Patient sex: M
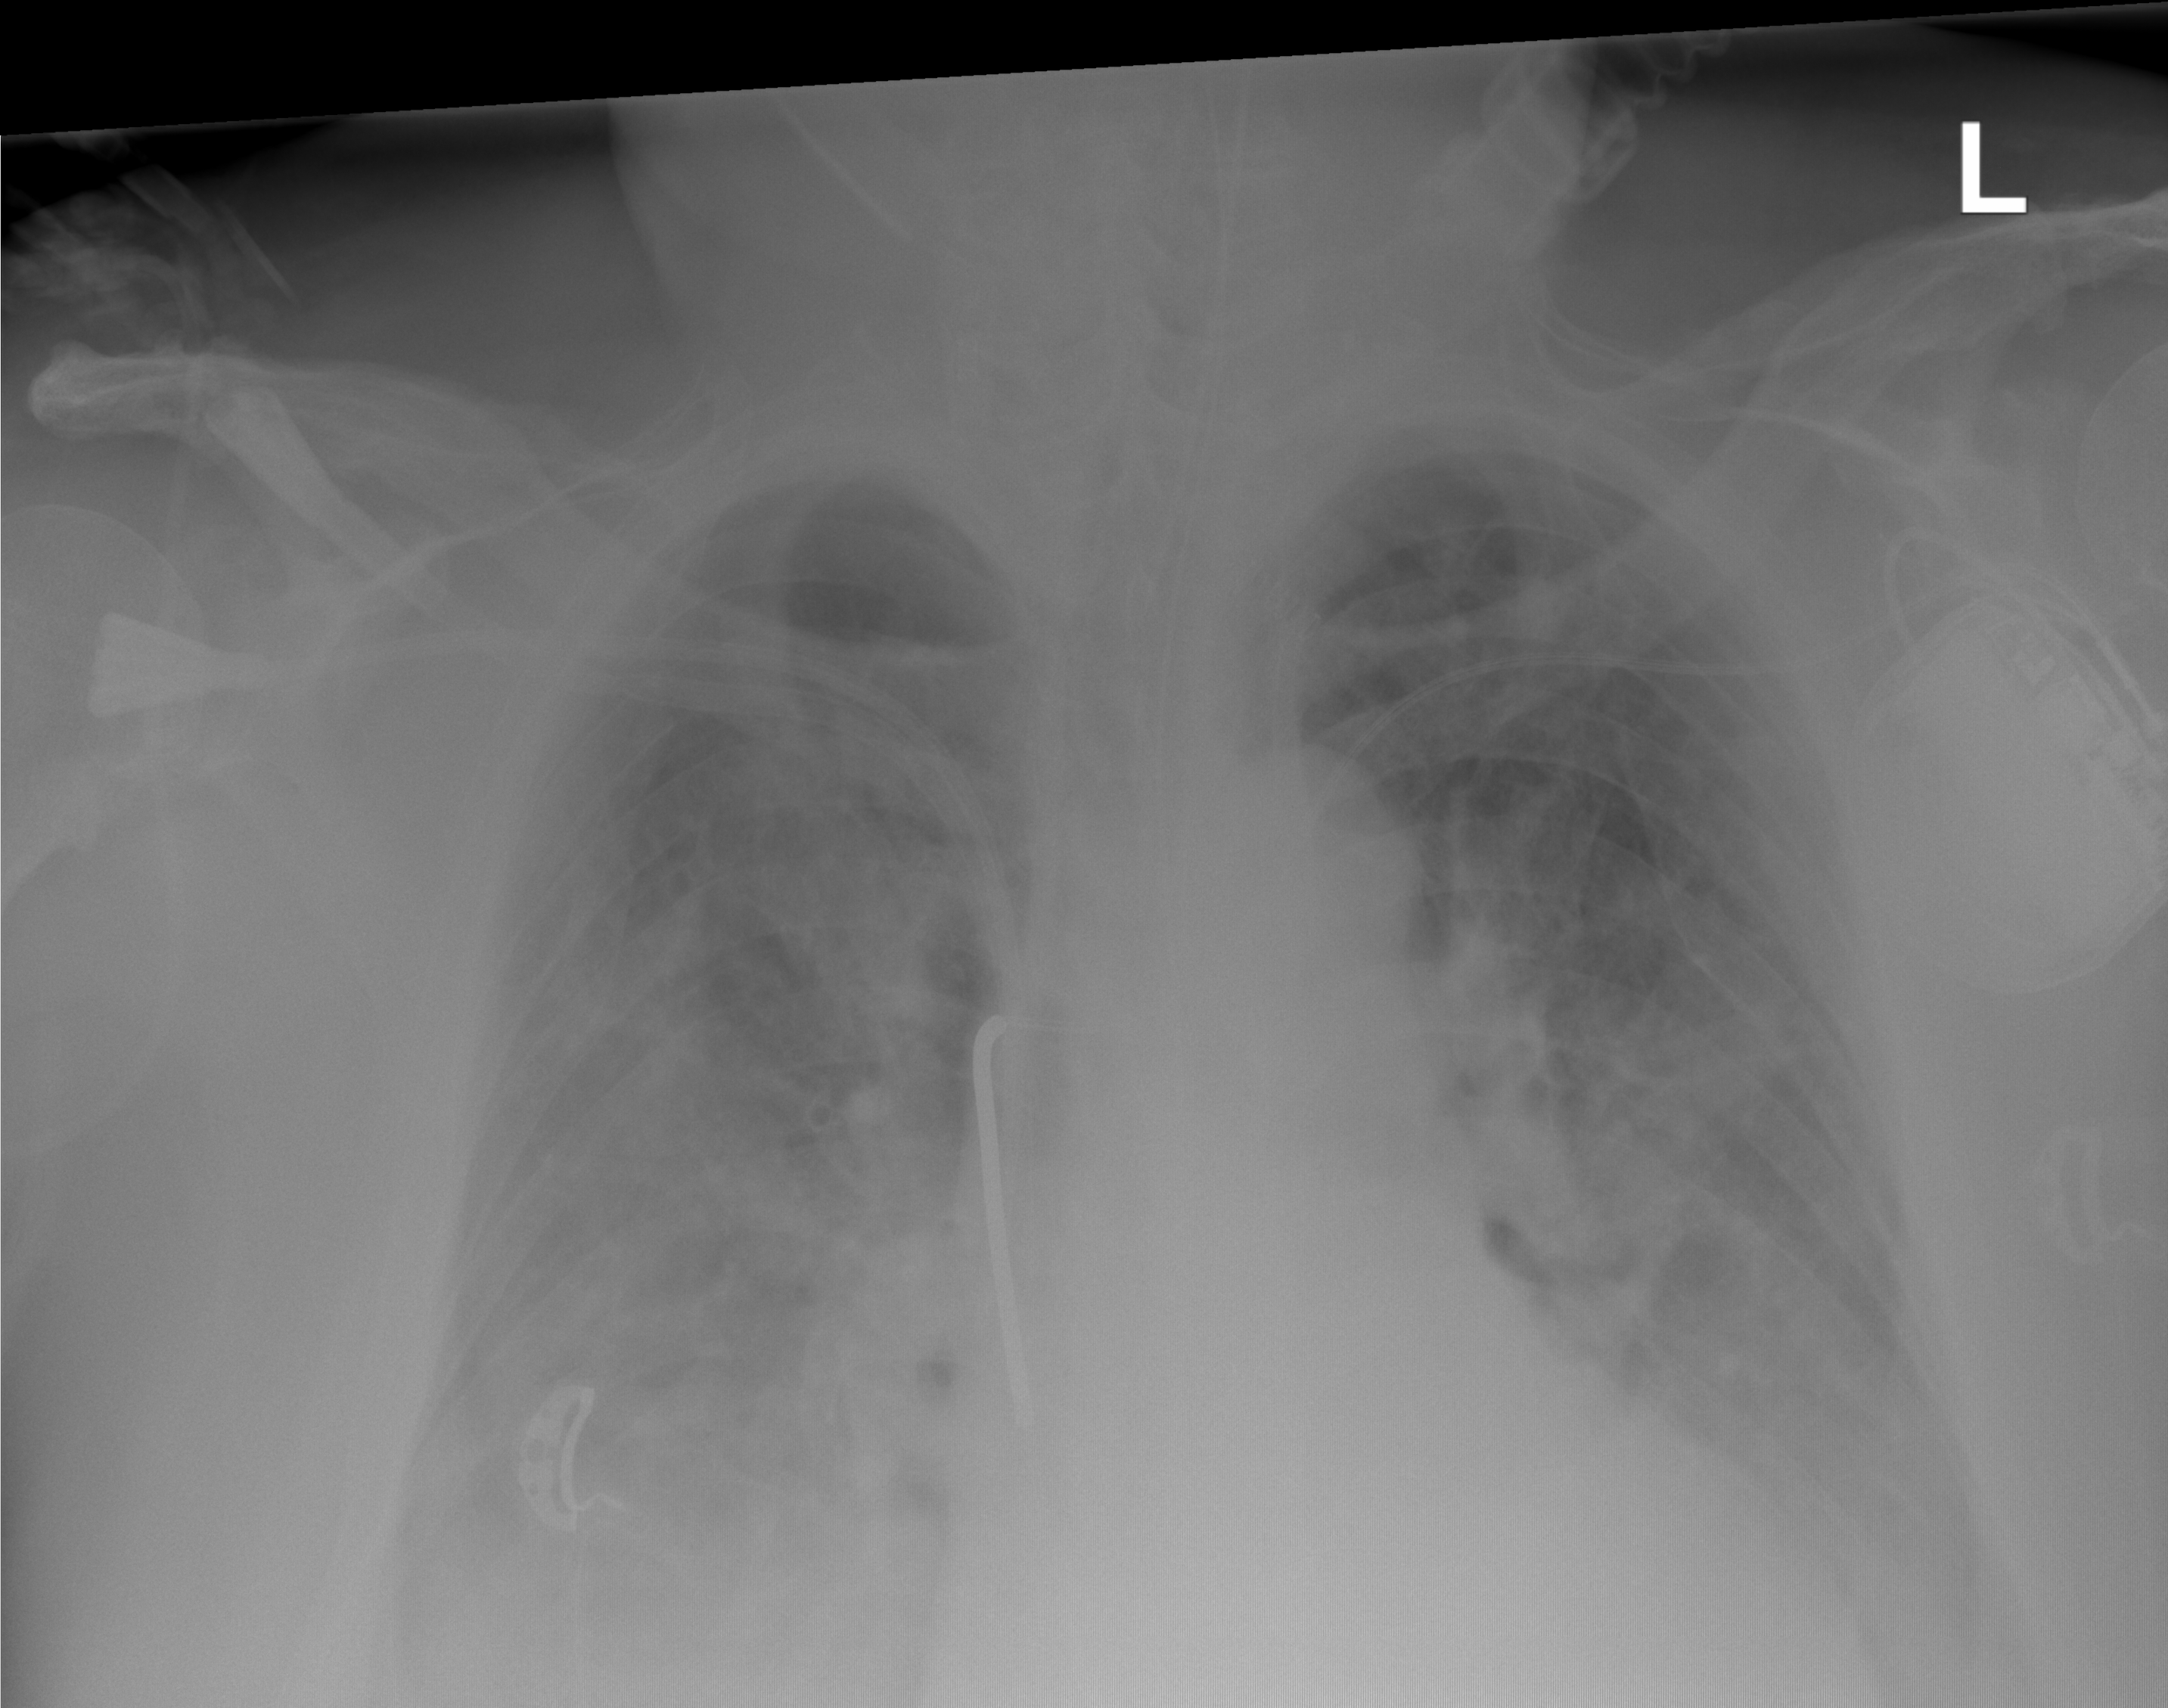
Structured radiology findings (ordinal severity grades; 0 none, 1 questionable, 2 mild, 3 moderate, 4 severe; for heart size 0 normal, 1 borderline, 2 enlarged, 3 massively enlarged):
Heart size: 2
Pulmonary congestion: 2
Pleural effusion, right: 2
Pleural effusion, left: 2
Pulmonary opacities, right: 3
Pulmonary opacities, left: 2
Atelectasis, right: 2
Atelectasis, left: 2